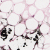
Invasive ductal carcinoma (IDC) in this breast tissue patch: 0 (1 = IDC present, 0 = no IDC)